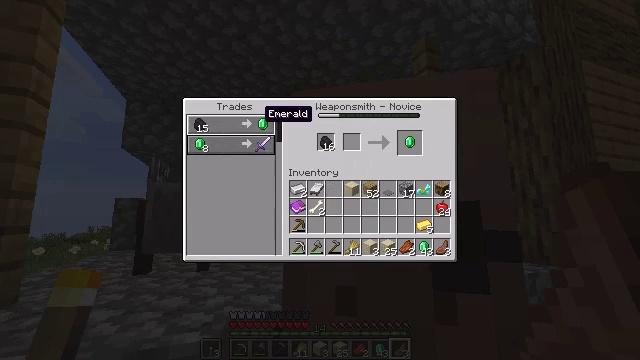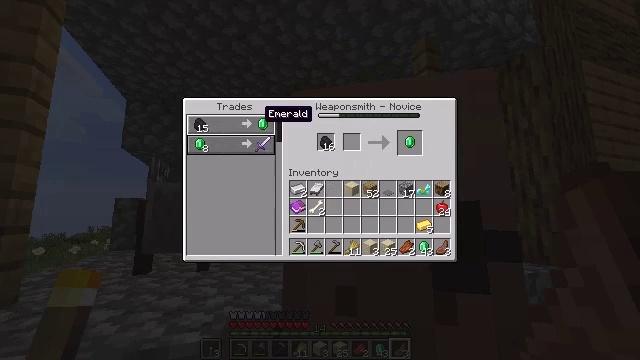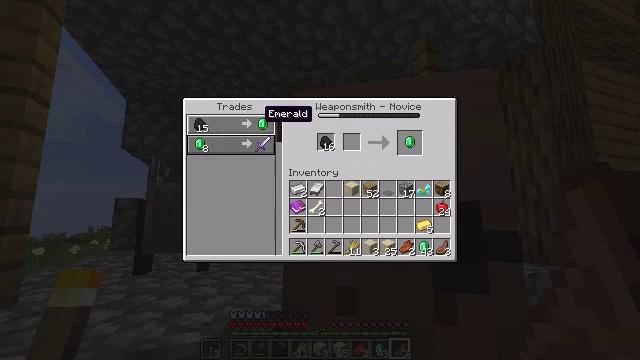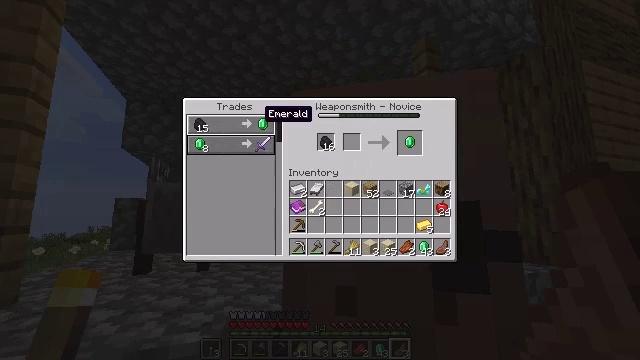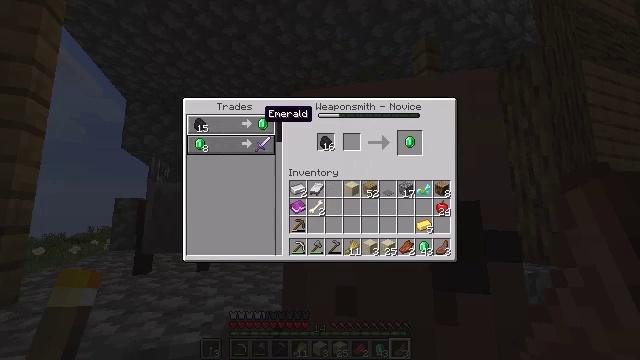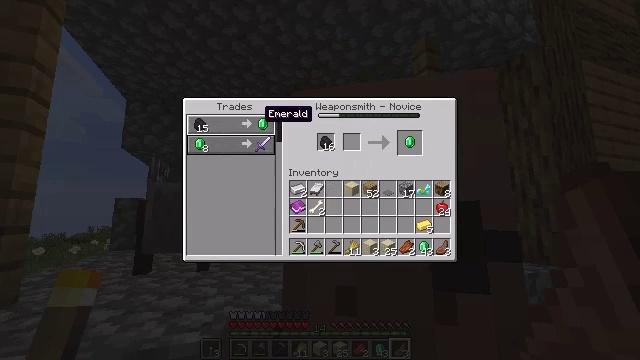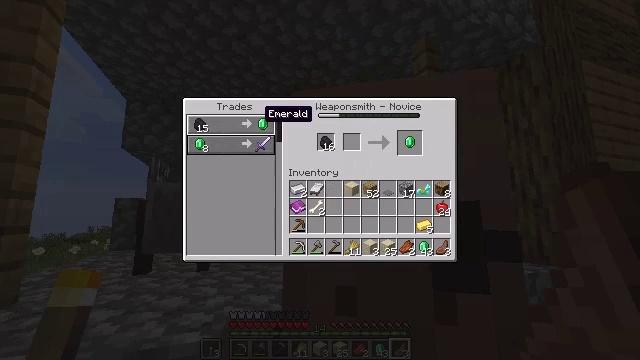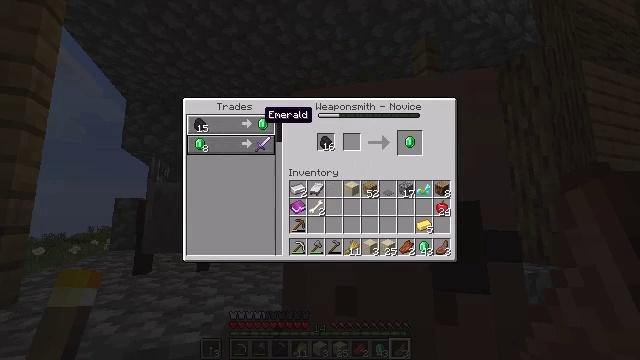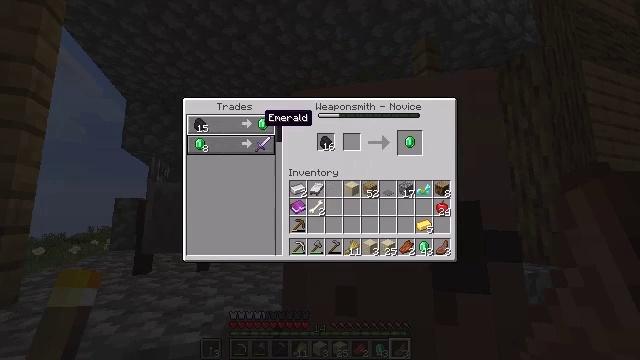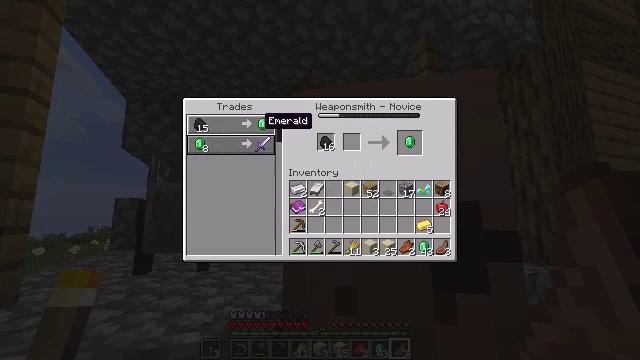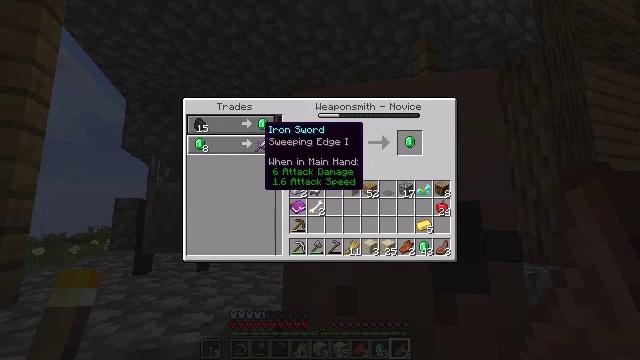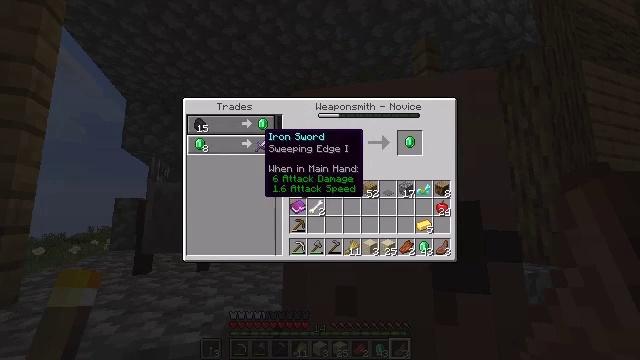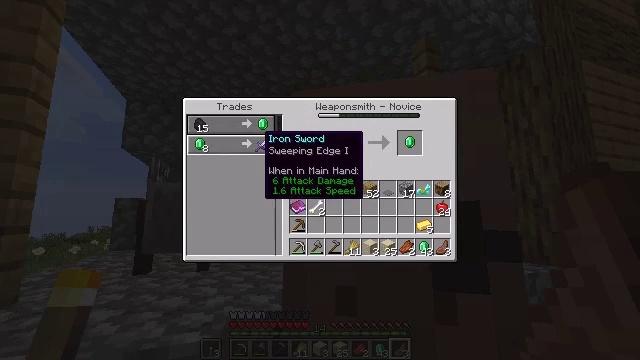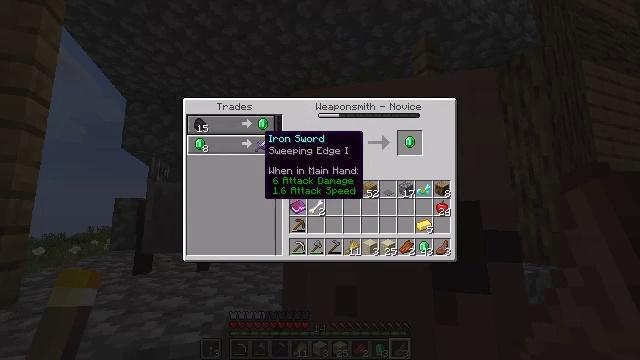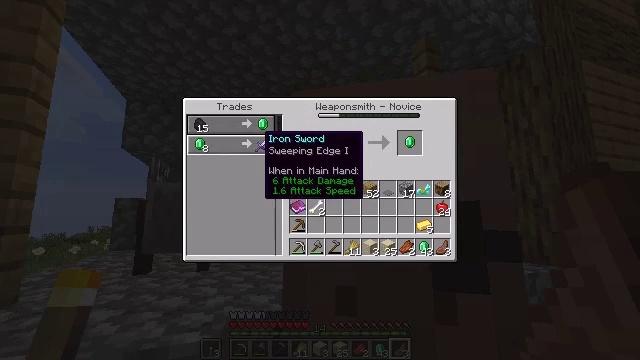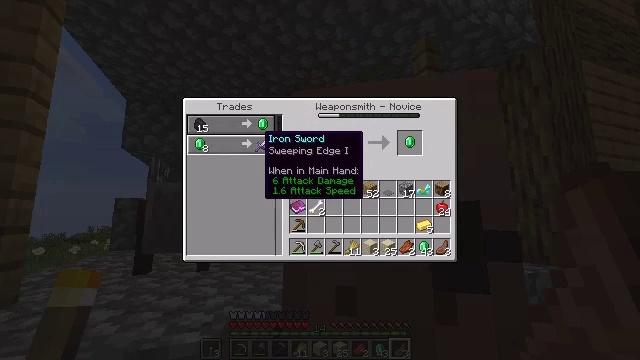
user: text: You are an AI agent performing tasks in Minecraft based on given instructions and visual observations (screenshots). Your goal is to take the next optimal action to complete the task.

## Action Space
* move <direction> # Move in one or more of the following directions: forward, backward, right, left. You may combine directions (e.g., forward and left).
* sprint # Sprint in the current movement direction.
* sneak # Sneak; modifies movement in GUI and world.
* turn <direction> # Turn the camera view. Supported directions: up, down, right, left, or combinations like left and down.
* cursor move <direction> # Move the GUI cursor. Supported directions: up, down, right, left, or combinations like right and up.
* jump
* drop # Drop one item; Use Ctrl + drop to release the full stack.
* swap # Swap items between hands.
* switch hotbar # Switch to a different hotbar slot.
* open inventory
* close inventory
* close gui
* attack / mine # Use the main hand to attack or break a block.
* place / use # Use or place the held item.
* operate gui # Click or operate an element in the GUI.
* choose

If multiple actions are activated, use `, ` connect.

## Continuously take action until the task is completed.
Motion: motion action
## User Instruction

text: Interact with the furnace to craft a brick.
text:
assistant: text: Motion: no_op
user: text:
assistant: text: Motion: no_op
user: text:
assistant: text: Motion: no_op
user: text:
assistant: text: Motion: no_op
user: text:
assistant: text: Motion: no_op
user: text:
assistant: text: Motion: no_op
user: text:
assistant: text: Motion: no_op
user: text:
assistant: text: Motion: no_op
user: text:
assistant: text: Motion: no_op
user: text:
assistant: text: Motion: cursor move down
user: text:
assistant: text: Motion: cursor move down
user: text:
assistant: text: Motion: no_op
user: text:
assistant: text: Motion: no_op
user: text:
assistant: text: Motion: no_op
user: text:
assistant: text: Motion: no_op
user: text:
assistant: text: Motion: no_op
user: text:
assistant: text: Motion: no_op
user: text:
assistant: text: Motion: no_op
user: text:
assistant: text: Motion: no_op
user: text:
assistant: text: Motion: cursor move right
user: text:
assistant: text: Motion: cursor move right
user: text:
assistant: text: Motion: cursor move right
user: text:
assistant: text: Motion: no_op
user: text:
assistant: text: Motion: no_op
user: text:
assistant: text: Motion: no_op
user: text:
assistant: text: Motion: no_op
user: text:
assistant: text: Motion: no_op
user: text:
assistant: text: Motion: no_op
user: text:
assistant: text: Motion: no_op
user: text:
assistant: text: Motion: no_op